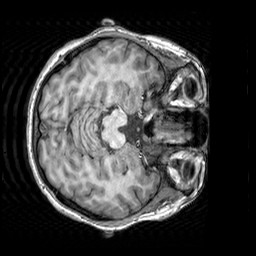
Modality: T1w
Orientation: axial
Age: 21
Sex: female
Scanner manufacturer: siemens
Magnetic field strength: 3 T
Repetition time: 2.3 s
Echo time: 0.00303 s